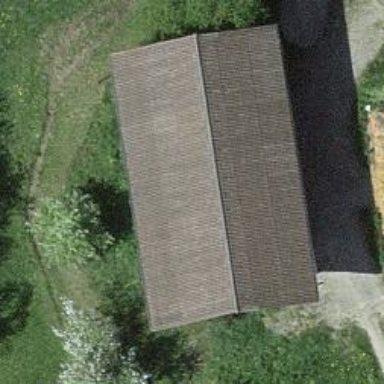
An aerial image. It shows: Shed.